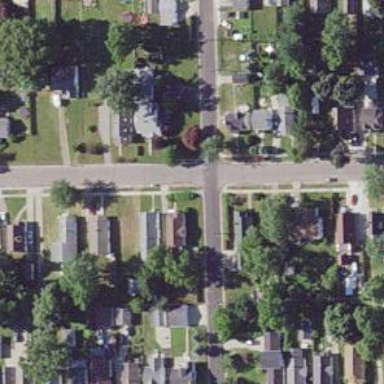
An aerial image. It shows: Residential road.